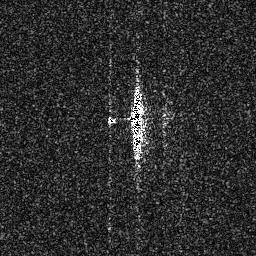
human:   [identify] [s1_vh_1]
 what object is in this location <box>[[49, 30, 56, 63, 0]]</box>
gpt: <ref>1 medium ship at the center</ref>